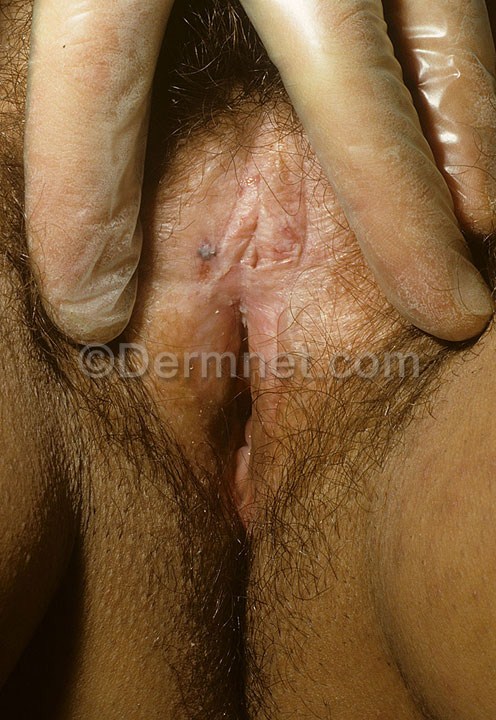
Disease: Psoriasis pictures Lichen Planus and related diseases